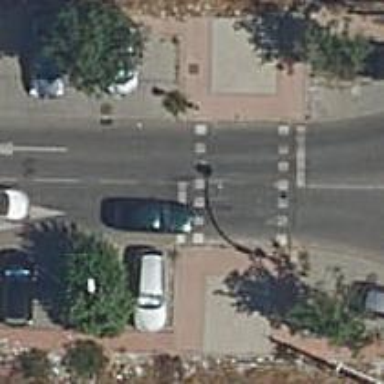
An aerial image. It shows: Road crossing with traffic signals.